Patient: sex F, age 54
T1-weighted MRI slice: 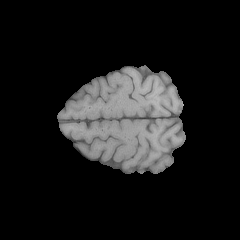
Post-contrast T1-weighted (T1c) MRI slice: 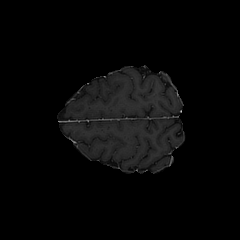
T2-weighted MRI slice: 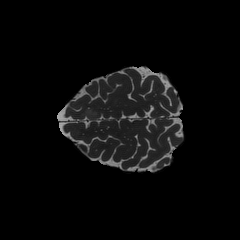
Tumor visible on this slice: no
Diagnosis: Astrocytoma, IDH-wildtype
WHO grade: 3